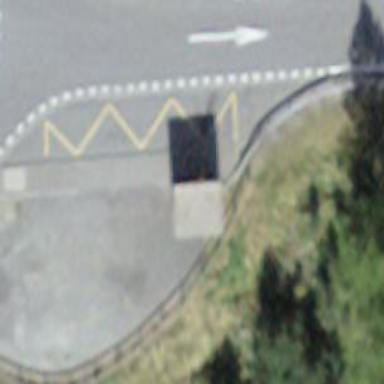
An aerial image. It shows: Bus stop with public transport platform. It has public transport shelter.